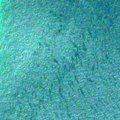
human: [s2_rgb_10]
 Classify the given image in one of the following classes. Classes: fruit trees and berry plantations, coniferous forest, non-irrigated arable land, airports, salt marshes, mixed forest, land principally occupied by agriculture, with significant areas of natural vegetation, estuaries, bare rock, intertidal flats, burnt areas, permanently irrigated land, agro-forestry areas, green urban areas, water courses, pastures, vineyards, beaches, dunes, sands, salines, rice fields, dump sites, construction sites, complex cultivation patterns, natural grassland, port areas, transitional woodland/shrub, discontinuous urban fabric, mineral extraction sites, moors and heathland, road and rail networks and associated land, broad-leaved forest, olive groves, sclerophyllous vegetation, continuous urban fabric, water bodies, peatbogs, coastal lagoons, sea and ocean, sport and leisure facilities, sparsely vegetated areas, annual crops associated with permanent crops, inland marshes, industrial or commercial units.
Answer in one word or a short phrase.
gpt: sea and ocean